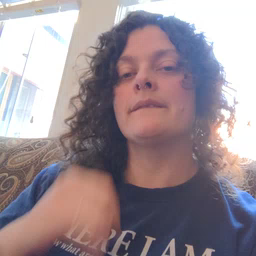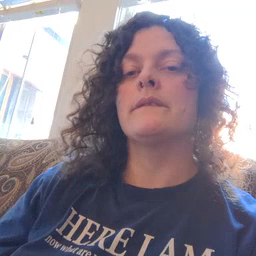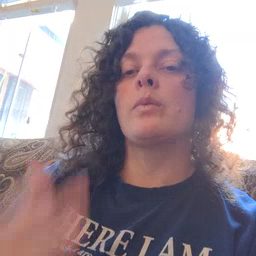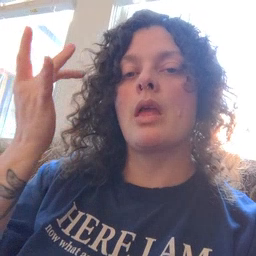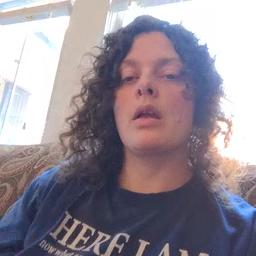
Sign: why